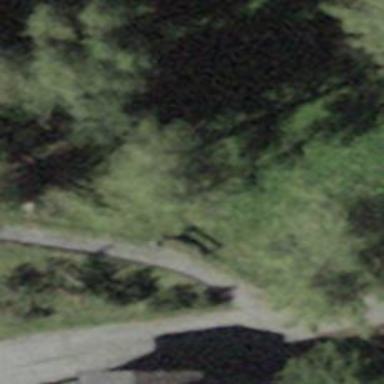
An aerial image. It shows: Driveway.